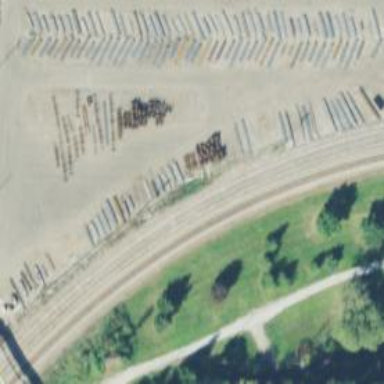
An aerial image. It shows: Railway siding for service.